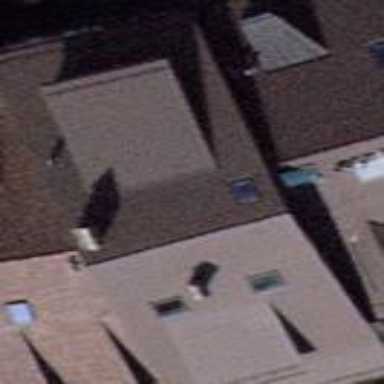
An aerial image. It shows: Gabled roof made of roof tiles on apartment building. The roof is oriented across the building.